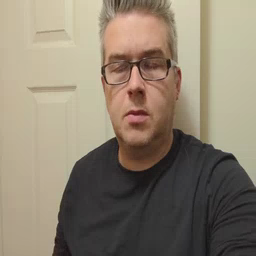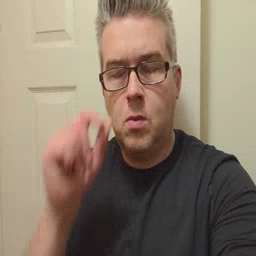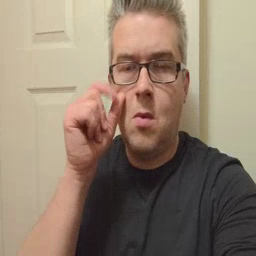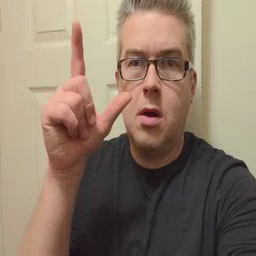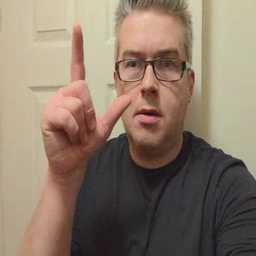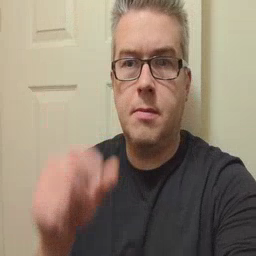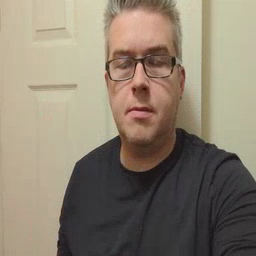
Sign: wake